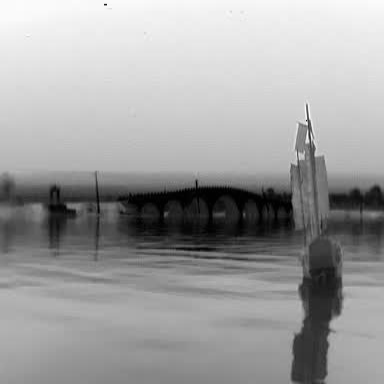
There is a sailboat in the infrared image.